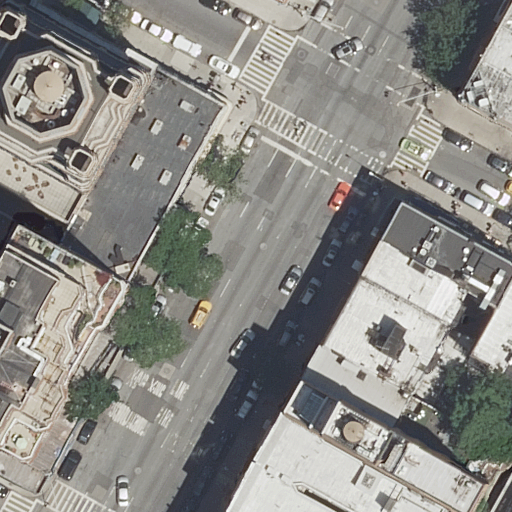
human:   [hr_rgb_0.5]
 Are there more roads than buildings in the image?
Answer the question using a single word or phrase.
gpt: no

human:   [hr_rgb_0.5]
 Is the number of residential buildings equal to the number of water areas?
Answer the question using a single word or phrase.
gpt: no

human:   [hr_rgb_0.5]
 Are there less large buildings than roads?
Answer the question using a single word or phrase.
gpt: yes

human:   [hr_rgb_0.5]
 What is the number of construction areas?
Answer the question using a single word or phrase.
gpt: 0

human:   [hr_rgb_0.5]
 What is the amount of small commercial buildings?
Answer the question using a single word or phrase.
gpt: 0

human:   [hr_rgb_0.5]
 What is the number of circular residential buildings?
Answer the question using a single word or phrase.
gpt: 0

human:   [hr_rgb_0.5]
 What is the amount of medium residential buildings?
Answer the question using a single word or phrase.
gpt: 10

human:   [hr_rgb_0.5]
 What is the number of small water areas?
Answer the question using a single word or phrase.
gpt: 0

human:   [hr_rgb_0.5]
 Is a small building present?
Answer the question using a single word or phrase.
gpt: yes

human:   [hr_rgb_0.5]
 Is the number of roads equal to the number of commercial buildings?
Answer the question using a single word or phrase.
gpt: no

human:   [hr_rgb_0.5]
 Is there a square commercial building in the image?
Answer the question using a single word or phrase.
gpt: no

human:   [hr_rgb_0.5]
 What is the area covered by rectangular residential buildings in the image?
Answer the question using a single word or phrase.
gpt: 1850m2

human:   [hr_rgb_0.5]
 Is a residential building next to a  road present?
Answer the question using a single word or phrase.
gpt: yes

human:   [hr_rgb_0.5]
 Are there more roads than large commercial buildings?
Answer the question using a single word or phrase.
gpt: yes

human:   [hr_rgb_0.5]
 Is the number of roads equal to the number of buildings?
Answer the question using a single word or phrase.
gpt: no

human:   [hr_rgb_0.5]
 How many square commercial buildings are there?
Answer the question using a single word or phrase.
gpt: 0

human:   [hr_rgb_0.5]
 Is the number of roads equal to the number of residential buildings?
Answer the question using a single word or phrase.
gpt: no

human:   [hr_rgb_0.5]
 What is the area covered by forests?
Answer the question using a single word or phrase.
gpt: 0m2

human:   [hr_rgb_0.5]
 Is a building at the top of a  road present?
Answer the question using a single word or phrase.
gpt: yes

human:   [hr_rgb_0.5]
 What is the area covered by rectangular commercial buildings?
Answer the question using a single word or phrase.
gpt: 0m2

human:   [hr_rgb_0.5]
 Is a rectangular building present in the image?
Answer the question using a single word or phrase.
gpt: yes

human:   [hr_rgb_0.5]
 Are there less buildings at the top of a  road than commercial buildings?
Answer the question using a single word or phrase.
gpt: no

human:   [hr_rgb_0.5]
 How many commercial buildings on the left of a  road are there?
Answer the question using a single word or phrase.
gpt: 0

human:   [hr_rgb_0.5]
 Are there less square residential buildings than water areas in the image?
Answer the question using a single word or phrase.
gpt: no

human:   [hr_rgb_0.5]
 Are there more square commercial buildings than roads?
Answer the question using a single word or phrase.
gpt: no

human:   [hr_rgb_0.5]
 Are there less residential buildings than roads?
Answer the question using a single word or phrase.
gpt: no

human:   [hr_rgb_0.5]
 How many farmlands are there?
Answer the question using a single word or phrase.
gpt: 0

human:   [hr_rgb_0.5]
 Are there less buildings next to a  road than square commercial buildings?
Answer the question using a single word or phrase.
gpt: no

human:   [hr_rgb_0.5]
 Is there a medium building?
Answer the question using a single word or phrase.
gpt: yes

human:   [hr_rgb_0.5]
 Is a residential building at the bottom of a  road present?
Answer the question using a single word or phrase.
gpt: yes

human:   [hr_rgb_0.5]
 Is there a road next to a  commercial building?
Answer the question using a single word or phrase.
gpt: no

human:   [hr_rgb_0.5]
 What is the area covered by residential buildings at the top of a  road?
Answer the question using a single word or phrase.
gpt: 2781m2

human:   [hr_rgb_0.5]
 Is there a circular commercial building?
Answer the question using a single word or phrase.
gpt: no

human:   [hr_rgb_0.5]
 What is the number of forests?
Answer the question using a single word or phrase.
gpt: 0

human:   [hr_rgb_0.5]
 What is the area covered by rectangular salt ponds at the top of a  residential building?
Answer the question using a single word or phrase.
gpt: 0m2

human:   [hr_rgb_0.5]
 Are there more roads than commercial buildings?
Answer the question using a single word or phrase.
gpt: yes